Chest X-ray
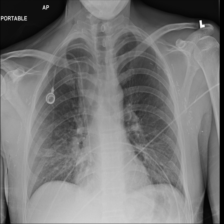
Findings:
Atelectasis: positive
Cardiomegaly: negative
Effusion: negative
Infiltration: negative
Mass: negative
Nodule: positive
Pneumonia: negative
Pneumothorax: negative
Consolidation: negative
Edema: negative
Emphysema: negative
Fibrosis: negative
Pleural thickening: negative
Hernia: negative